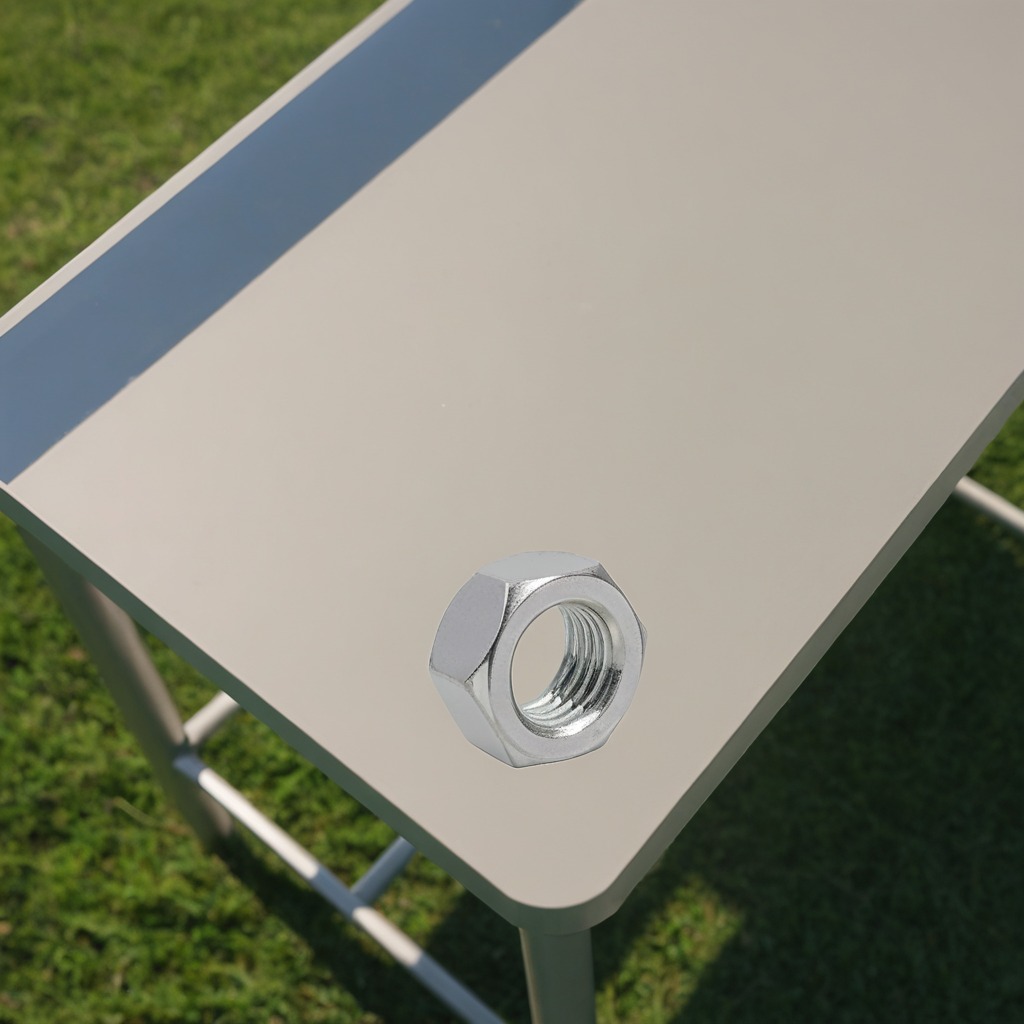
A metal nut lies on a clean utility table in a temporary outdoor tool station afternoon light present textured surface.